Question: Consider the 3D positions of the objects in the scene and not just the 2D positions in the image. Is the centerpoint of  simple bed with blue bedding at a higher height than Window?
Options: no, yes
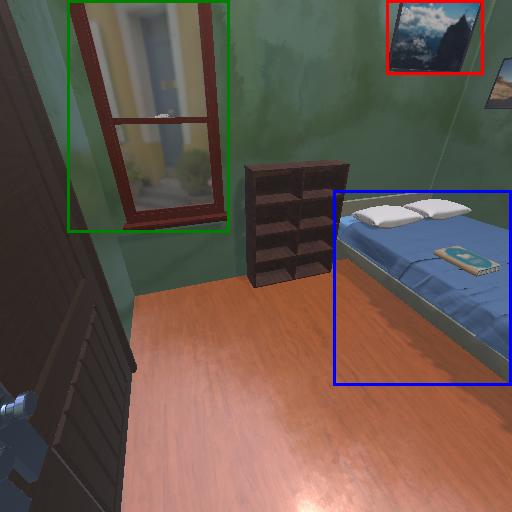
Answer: no